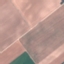
Label: AnnualCrop